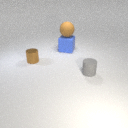
large blue rubber cube behind small brown metal cylinder